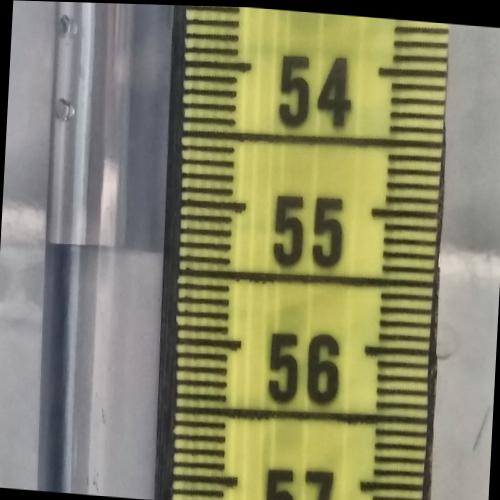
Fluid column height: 55.4 cm